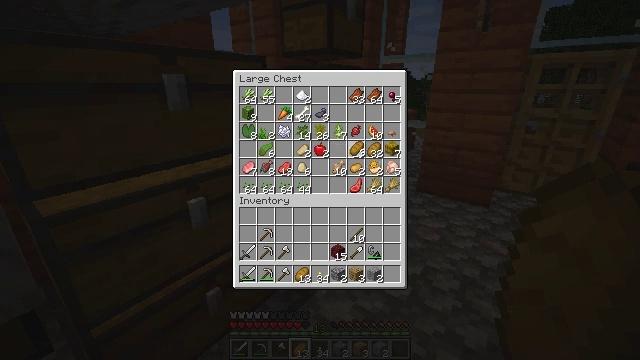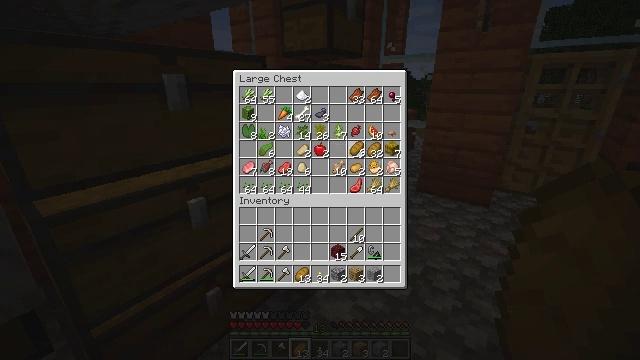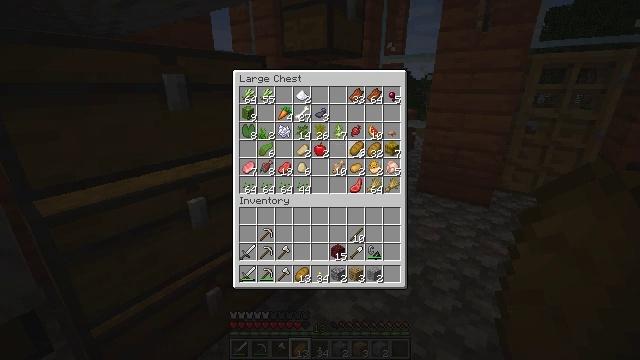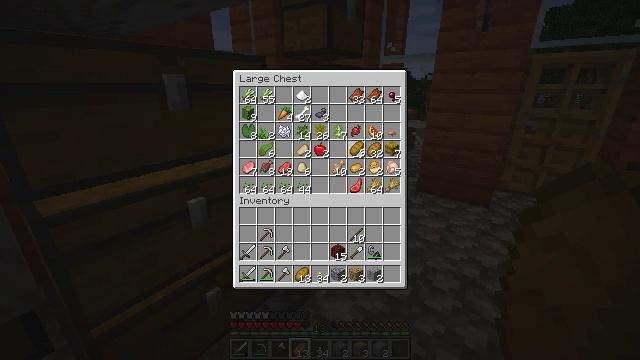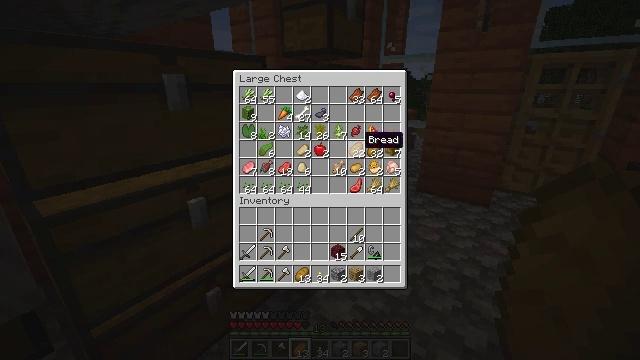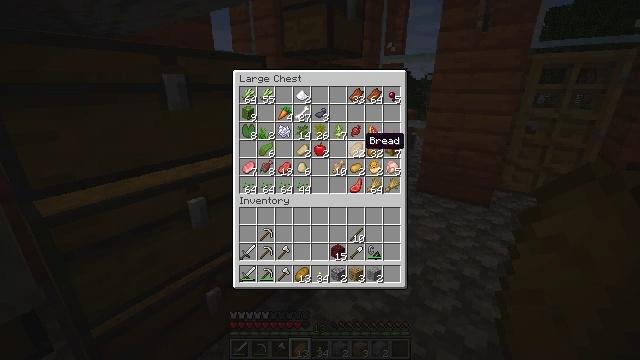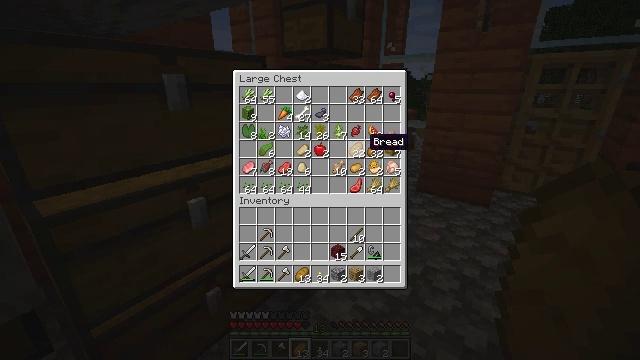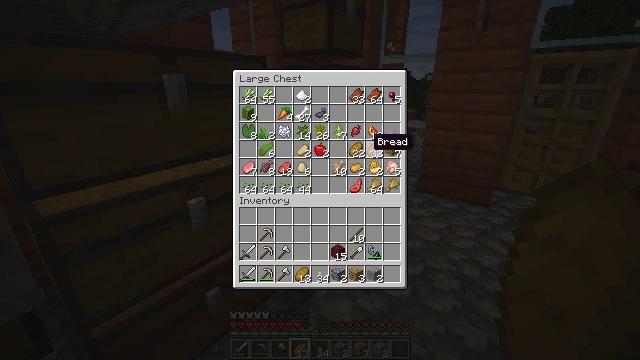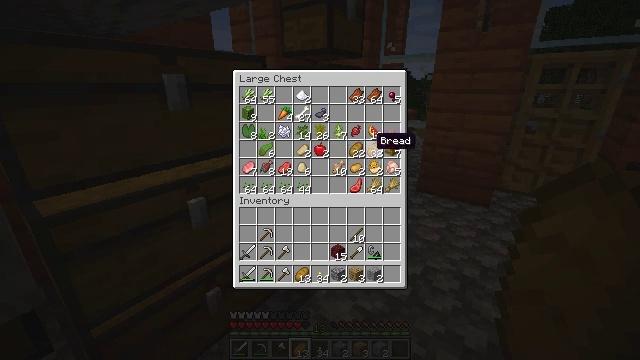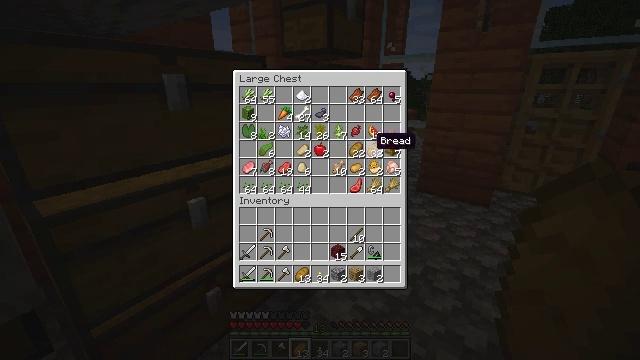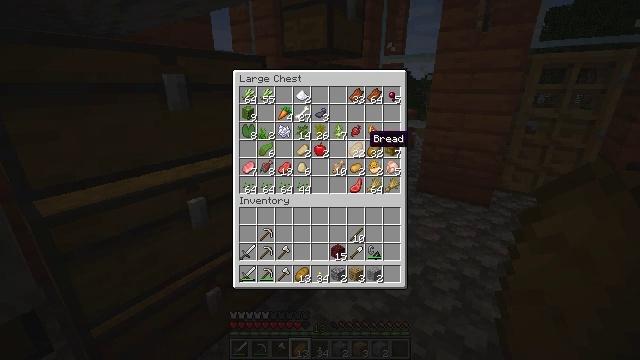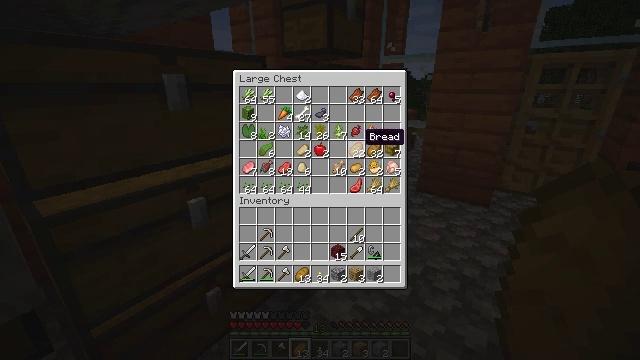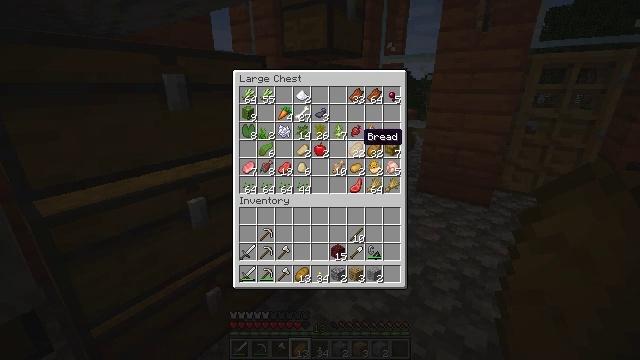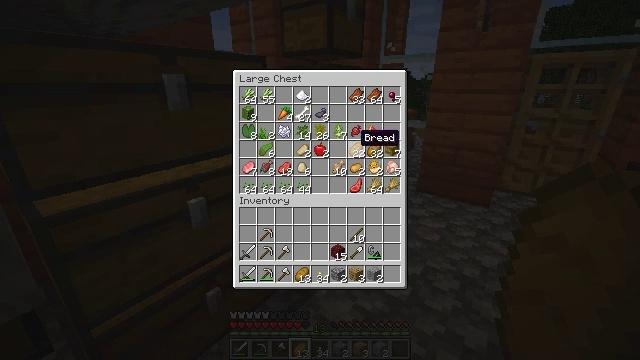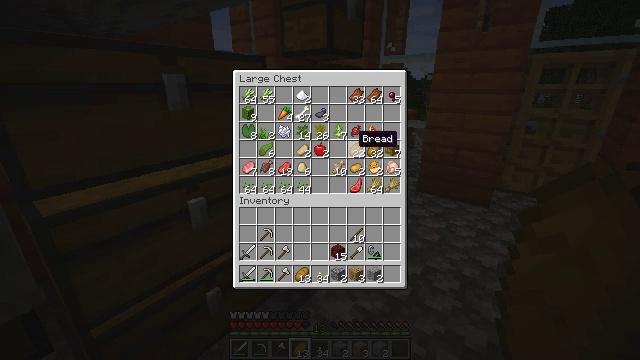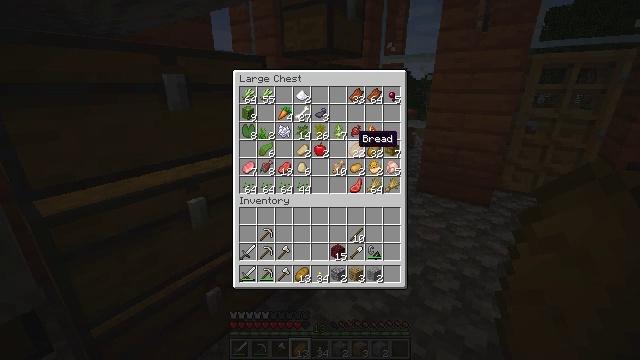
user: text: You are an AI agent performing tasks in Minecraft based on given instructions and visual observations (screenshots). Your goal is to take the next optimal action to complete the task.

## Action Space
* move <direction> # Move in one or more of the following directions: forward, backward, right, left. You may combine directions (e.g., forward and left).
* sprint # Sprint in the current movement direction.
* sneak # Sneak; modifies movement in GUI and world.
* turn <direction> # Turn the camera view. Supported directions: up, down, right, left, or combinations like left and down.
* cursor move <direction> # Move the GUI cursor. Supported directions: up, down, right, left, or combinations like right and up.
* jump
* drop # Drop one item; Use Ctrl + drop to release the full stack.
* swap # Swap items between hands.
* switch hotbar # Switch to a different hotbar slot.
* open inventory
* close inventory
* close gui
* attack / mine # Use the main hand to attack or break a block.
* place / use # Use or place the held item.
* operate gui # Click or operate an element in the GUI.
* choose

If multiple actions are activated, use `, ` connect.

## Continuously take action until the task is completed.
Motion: motion action
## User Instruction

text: Hunt the magma cube.
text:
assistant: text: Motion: operate gui
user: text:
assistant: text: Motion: operate gui
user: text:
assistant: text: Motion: operate gui
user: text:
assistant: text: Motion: no_op
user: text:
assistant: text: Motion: no_op
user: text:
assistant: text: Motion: no_op
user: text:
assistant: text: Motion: no_op
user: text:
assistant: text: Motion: no_op
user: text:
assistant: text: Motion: no_op
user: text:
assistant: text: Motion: cursor move left
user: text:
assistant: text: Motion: no_op
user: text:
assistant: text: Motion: no_op
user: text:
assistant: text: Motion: no_op
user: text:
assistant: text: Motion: no_op
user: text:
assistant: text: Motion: no_op
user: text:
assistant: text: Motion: no_op
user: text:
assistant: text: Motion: no_op
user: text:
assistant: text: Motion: operate gui
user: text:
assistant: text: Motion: operate gui
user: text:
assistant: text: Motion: operate gui
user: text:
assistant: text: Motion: no_op
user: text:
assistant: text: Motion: no_op
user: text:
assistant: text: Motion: no_op
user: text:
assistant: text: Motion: no_op
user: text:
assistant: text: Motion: operate gui
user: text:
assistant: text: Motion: operate gui
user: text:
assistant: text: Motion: operate gui
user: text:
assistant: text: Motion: no_op
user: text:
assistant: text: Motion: no_op
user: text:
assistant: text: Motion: no_op